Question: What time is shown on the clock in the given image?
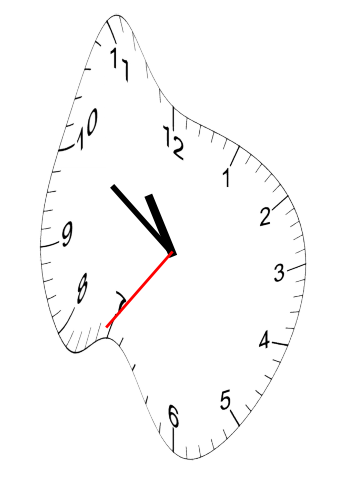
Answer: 10:50:36